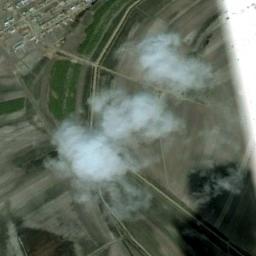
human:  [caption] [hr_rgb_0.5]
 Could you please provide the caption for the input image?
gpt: The cumulus clouds are located above the khaki and green farmland and some buildings are next to the farmland .

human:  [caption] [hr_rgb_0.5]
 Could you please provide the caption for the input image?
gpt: There is a little thin cloud above the brown farmland .

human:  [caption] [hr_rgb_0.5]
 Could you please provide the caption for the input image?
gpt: The white cloud is above some houses and farmland .

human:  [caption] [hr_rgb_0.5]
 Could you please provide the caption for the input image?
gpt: Sparse white clouds on the ground where green and yellow intersect .

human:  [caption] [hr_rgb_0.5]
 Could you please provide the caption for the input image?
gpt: There are three pieces of gauzy clouds over some farmlands .